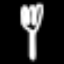
Label: fork